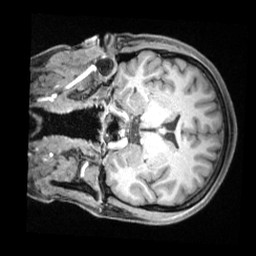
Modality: T1w
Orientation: coronal
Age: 26
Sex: female
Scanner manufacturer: siemens
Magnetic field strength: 3 T
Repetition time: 1.68 s
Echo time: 0.00188 s